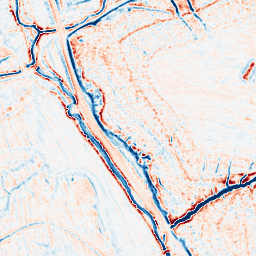
Category: multiscale
Decomposition family: dog_multiscale
Decomposition parameters: sigma_ratio: 1.6
n_scales: 3
base_sigma: 0.5
Upsampling method: sinc_hamming
Upsampling parameters: scale: 2
kernel_size: 8
Upsampling scale: 2